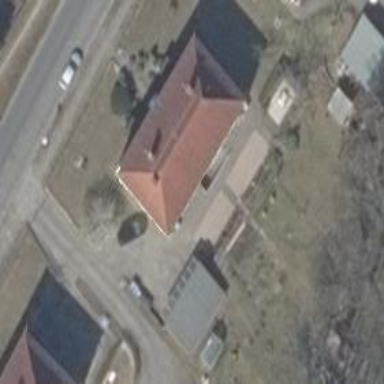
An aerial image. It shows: Apartment building with hipped roof.